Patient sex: M
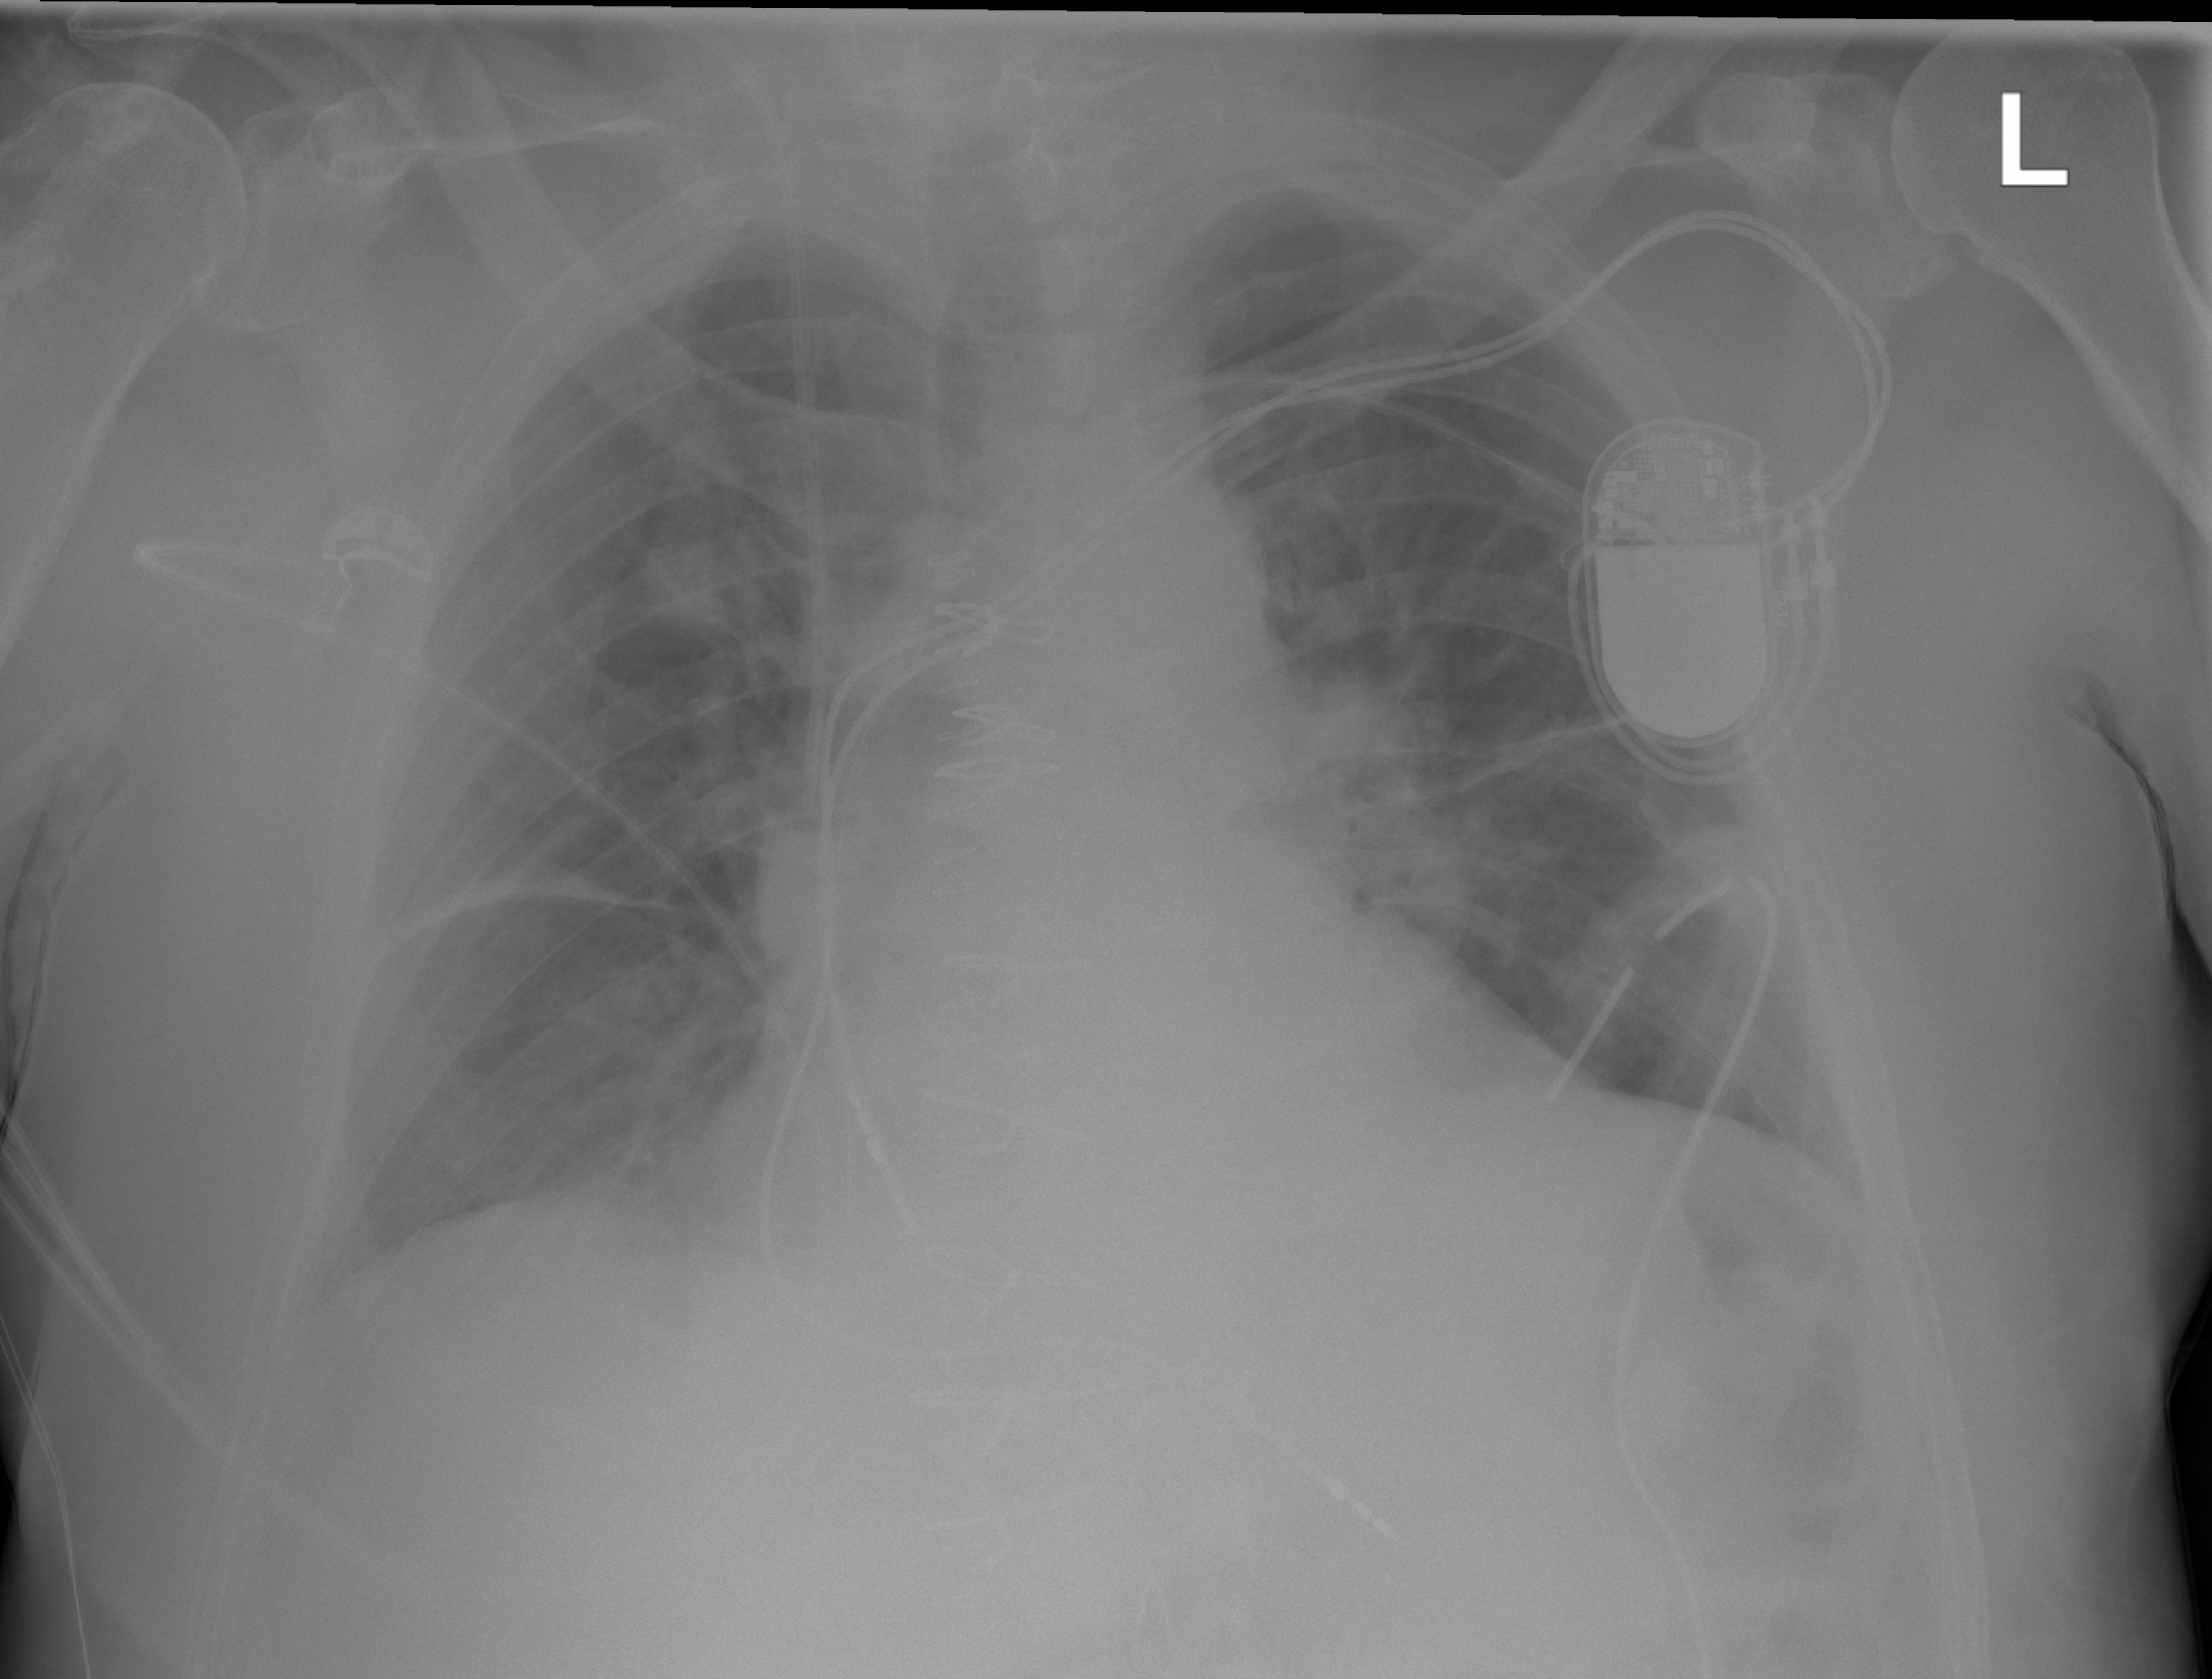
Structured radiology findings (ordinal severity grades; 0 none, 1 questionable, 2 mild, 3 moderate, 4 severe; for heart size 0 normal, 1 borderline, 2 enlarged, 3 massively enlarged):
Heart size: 0
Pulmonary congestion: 2
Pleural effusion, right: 0
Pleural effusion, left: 0
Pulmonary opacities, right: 0
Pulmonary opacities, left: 2
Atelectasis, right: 2
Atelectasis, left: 0